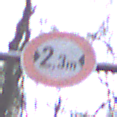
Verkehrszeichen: TatsaechlicheBreite2Komma3
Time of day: MorningAfternoon
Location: Outdoor (Nature)
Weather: Overcast
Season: Autumn
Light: Natural